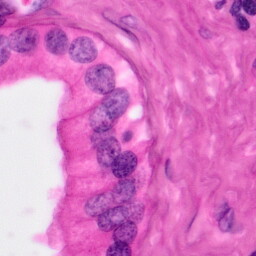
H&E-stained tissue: Pancreatic